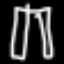
Label: pants